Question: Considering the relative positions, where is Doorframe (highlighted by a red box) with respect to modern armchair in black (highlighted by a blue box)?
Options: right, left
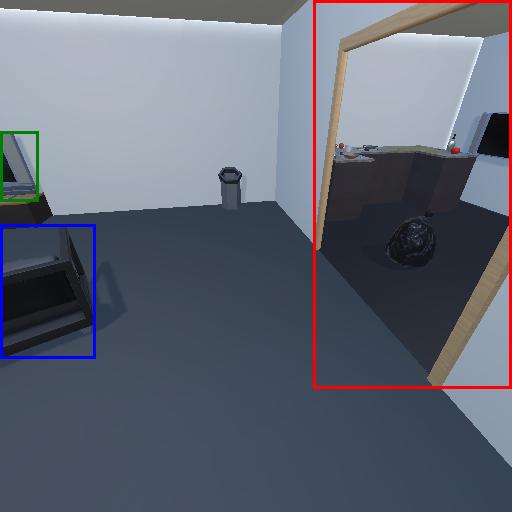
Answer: right